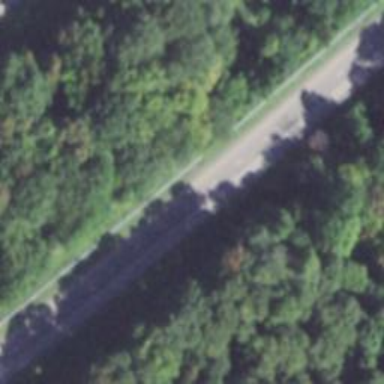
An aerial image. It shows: Asphalt motorway.